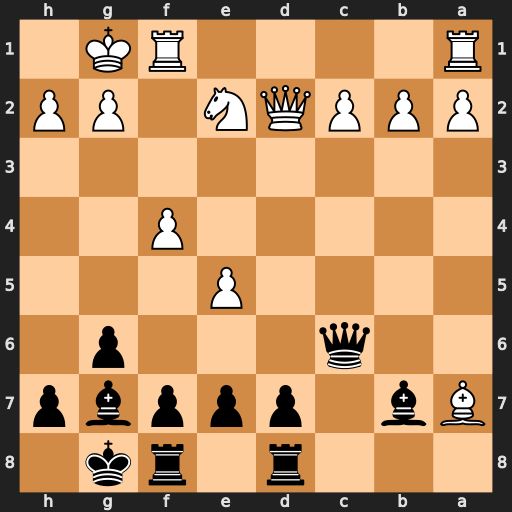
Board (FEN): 3r1rk1/Bb1pppbp/2q3p1/4P3/5P2/8/PPPQN1PP/R4RK1
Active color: b
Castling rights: -
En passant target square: -
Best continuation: Qxg2#